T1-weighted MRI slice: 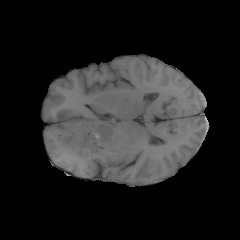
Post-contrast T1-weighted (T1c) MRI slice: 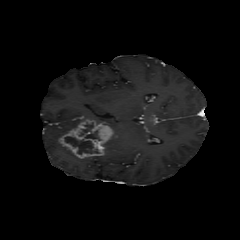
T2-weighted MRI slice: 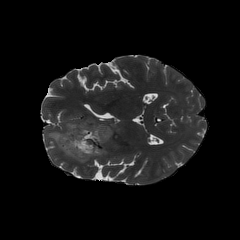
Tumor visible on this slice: yes